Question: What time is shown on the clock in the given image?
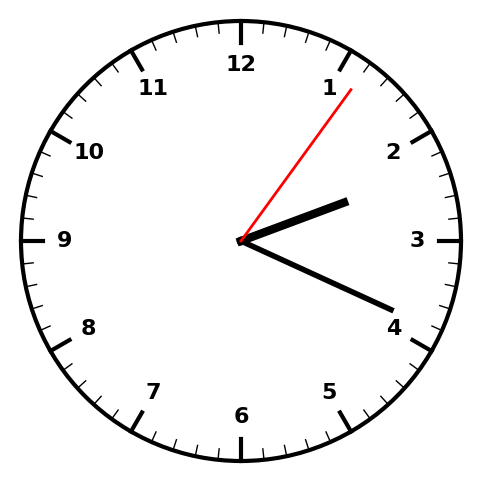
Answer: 02:19:06